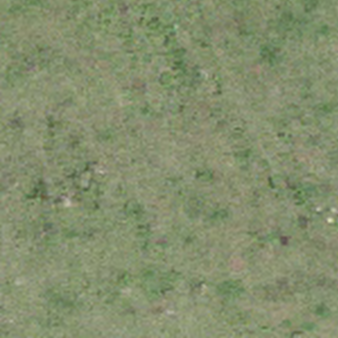
Label: other